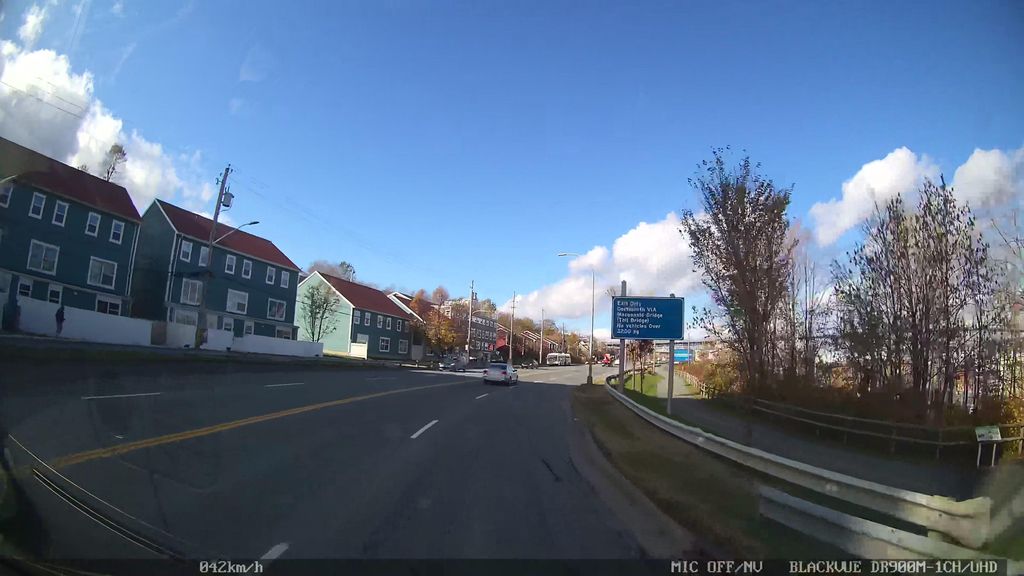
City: halifax